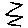
Label: zigzag